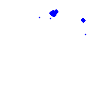
Particle: pion